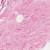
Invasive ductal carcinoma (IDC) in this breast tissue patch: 0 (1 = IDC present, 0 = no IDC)